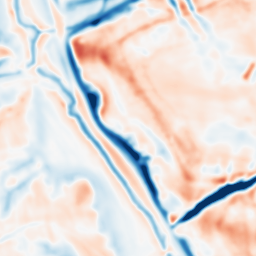
Category: multiscale
Decomposition family: dog_multiscale
Decomposition parameters: sigma_ratio: 1.6
n_scales: 3
base_sigma: 2
Upsampling method: quartic
Upsampling parameters: scale: 4
Upsampling scale: 4